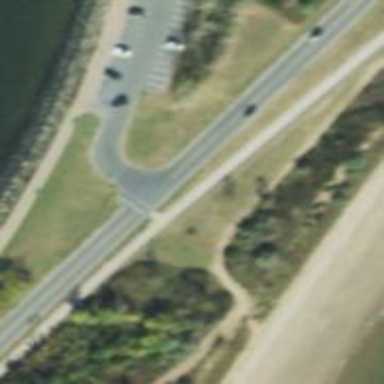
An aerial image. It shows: Asphalt footway with uncontrolled pedestrian crossing marked with lines.